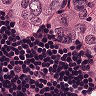
Metastatic tissue present: yes